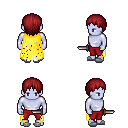
a pixel art fantasy rpg character, male body template, dark elf, purple skin, yellow tattered cape, red pants, brunette plain hairstyle, white slippers, dagger, four views (front, back, left, right), 2x2 character sprite sheet, small pixel art, hard edges, no anti-aliasing